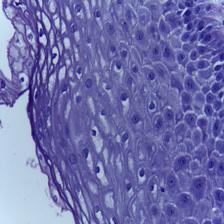
Diagnosis: Normal